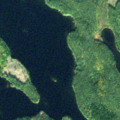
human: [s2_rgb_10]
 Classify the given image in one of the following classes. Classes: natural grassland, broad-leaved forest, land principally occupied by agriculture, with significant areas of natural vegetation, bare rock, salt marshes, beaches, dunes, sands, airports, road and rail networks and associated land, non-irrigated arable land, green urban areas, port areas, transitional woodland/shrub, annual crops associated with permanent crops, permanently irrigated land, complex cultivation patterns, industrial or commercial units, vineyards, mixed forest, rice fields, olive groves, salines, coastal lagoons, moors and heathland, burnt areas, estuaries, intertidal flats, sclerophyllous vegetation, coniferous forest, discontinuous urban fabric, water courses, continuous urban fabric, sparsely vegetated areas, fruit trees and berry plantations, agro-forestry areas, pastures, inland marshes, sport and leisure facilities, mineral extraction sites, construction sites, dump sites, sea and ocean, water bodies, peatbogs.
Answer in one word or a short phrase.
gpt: coniferous forest, mixed forest, water bodies